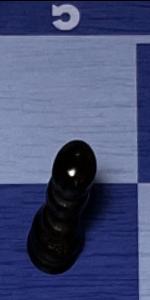
Label: Pawn_Black